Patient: sex M, age 78
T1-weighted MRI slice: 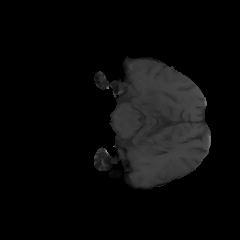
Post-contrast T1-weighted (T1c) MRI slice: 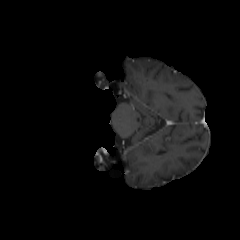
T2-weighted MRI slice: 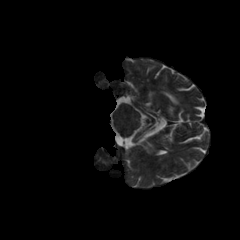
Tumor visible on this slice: no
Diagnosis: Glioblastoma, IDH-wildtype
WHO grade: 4